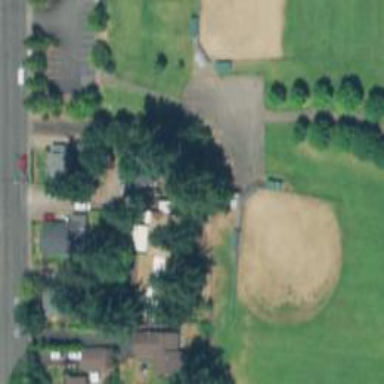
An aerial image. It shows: Baseball pitch for leisure and sports activities.